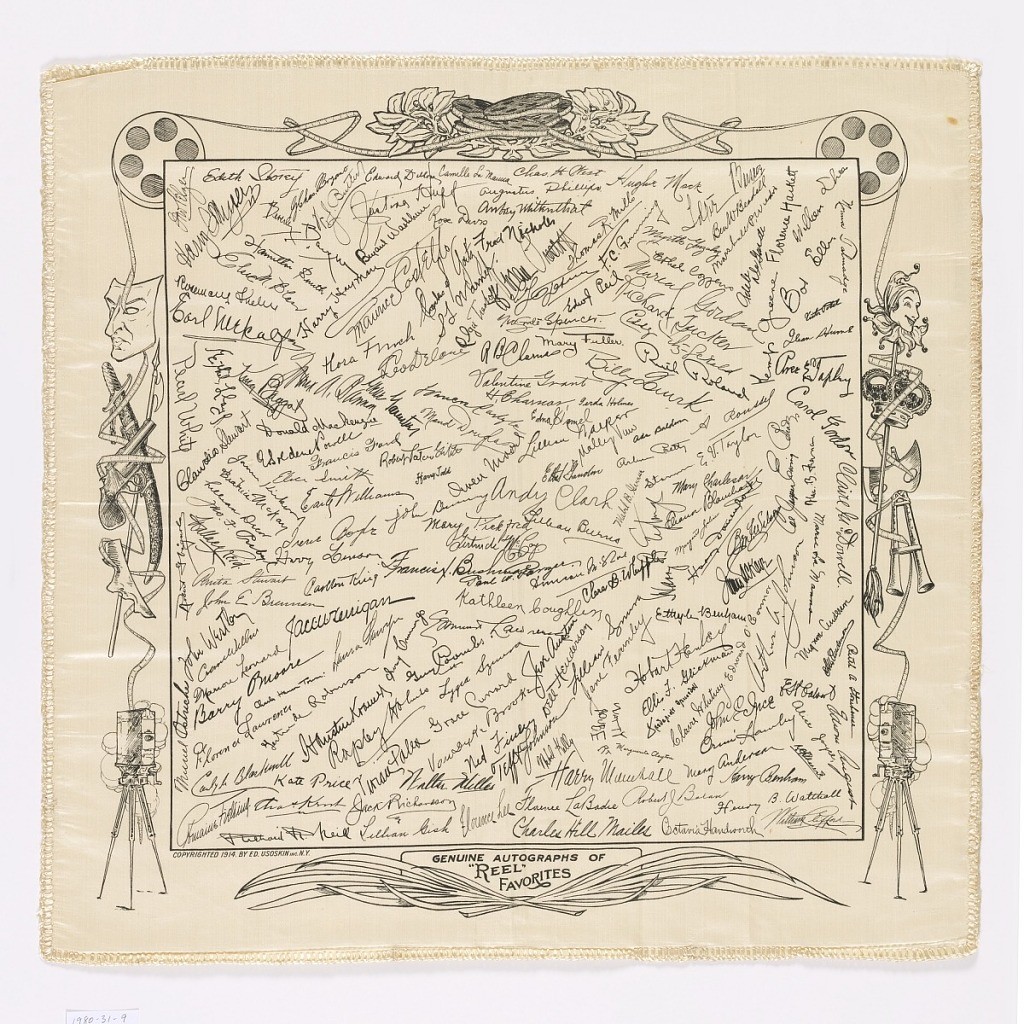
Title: Square
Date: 1914
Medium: silk Technique: printed by engraved roller on 7&1 satin, buttonhole stitches Label: silk printed by engraved roller
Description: White silk square printed in black. The center field is filled with autographs of silent film stars. Border of cameras, film reels, masks, and actors' props, all connected by a strip of film. At bottom: 'Genuine autographs of "Reel" Favorites.' Edges finished with buttonhole stitches in white.